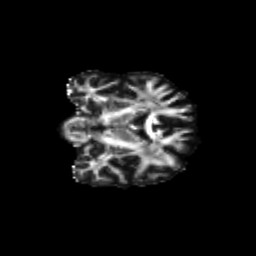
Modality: FA
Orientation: coronal
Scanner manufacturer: siemens
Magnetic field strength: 3 T
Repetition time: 9.2 s
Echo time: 0.084 s